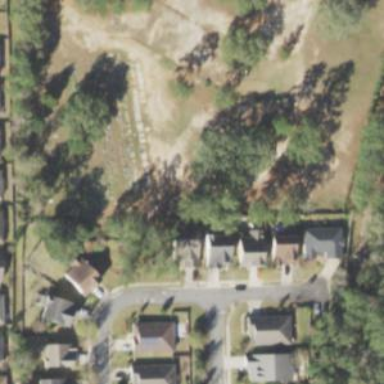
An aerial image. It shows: Cemetery.